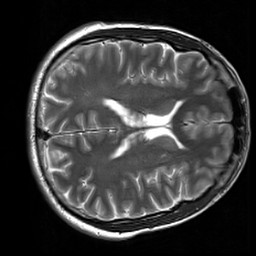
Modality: T2w
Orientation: axial
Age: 32
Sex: male
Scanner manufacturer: siemens
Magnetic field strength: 3 T
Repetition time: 7 s
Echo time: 0.09 s